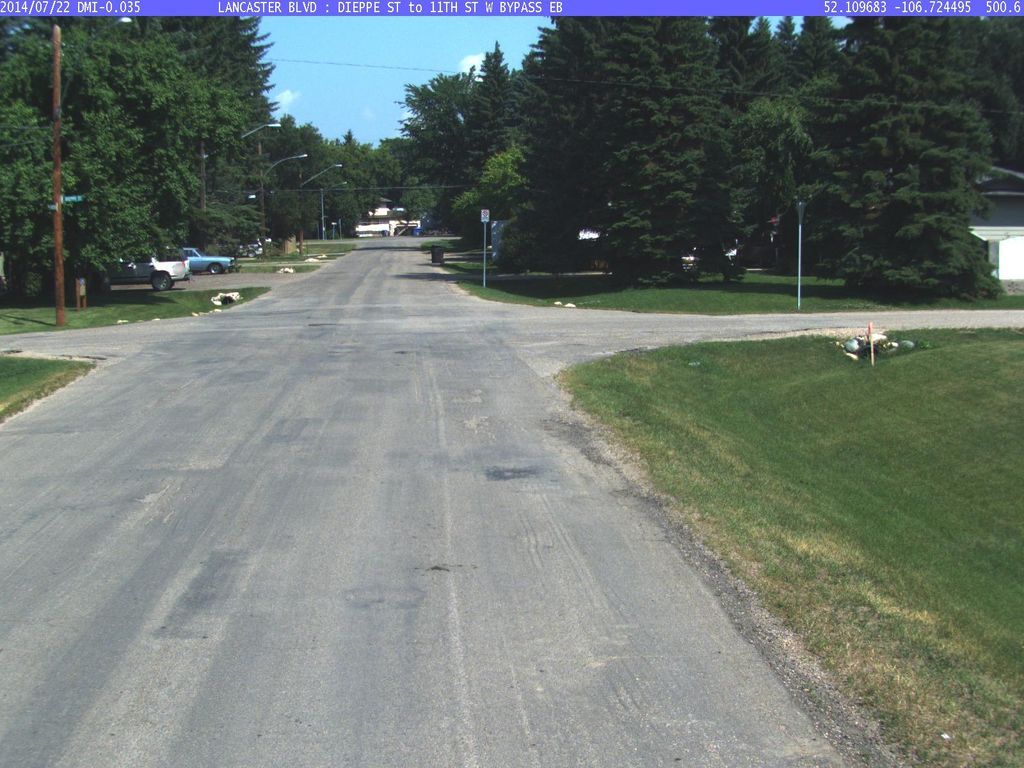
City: saskatoon